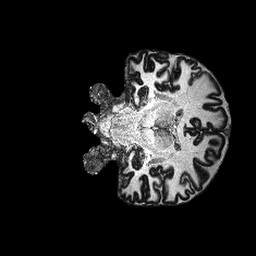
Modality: MP2RAGE
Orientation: coronal